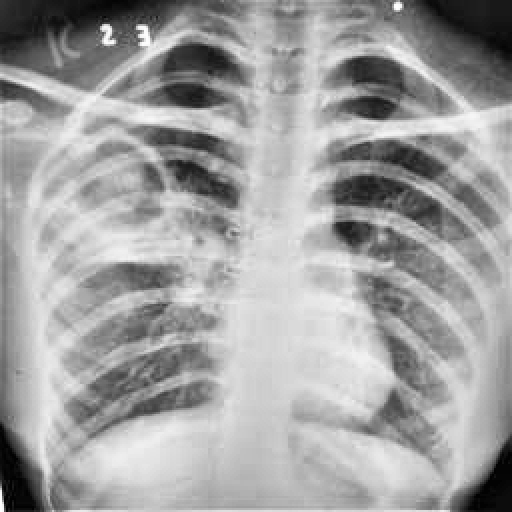
Finding: TUBERCULOSIS